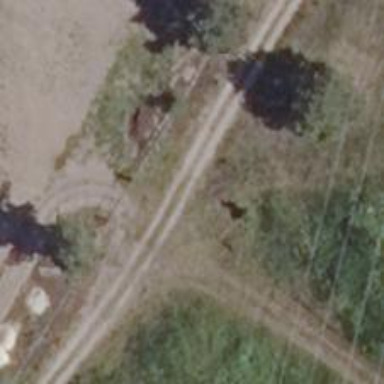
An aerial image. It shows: Track with grade 4 track type.